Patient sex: F
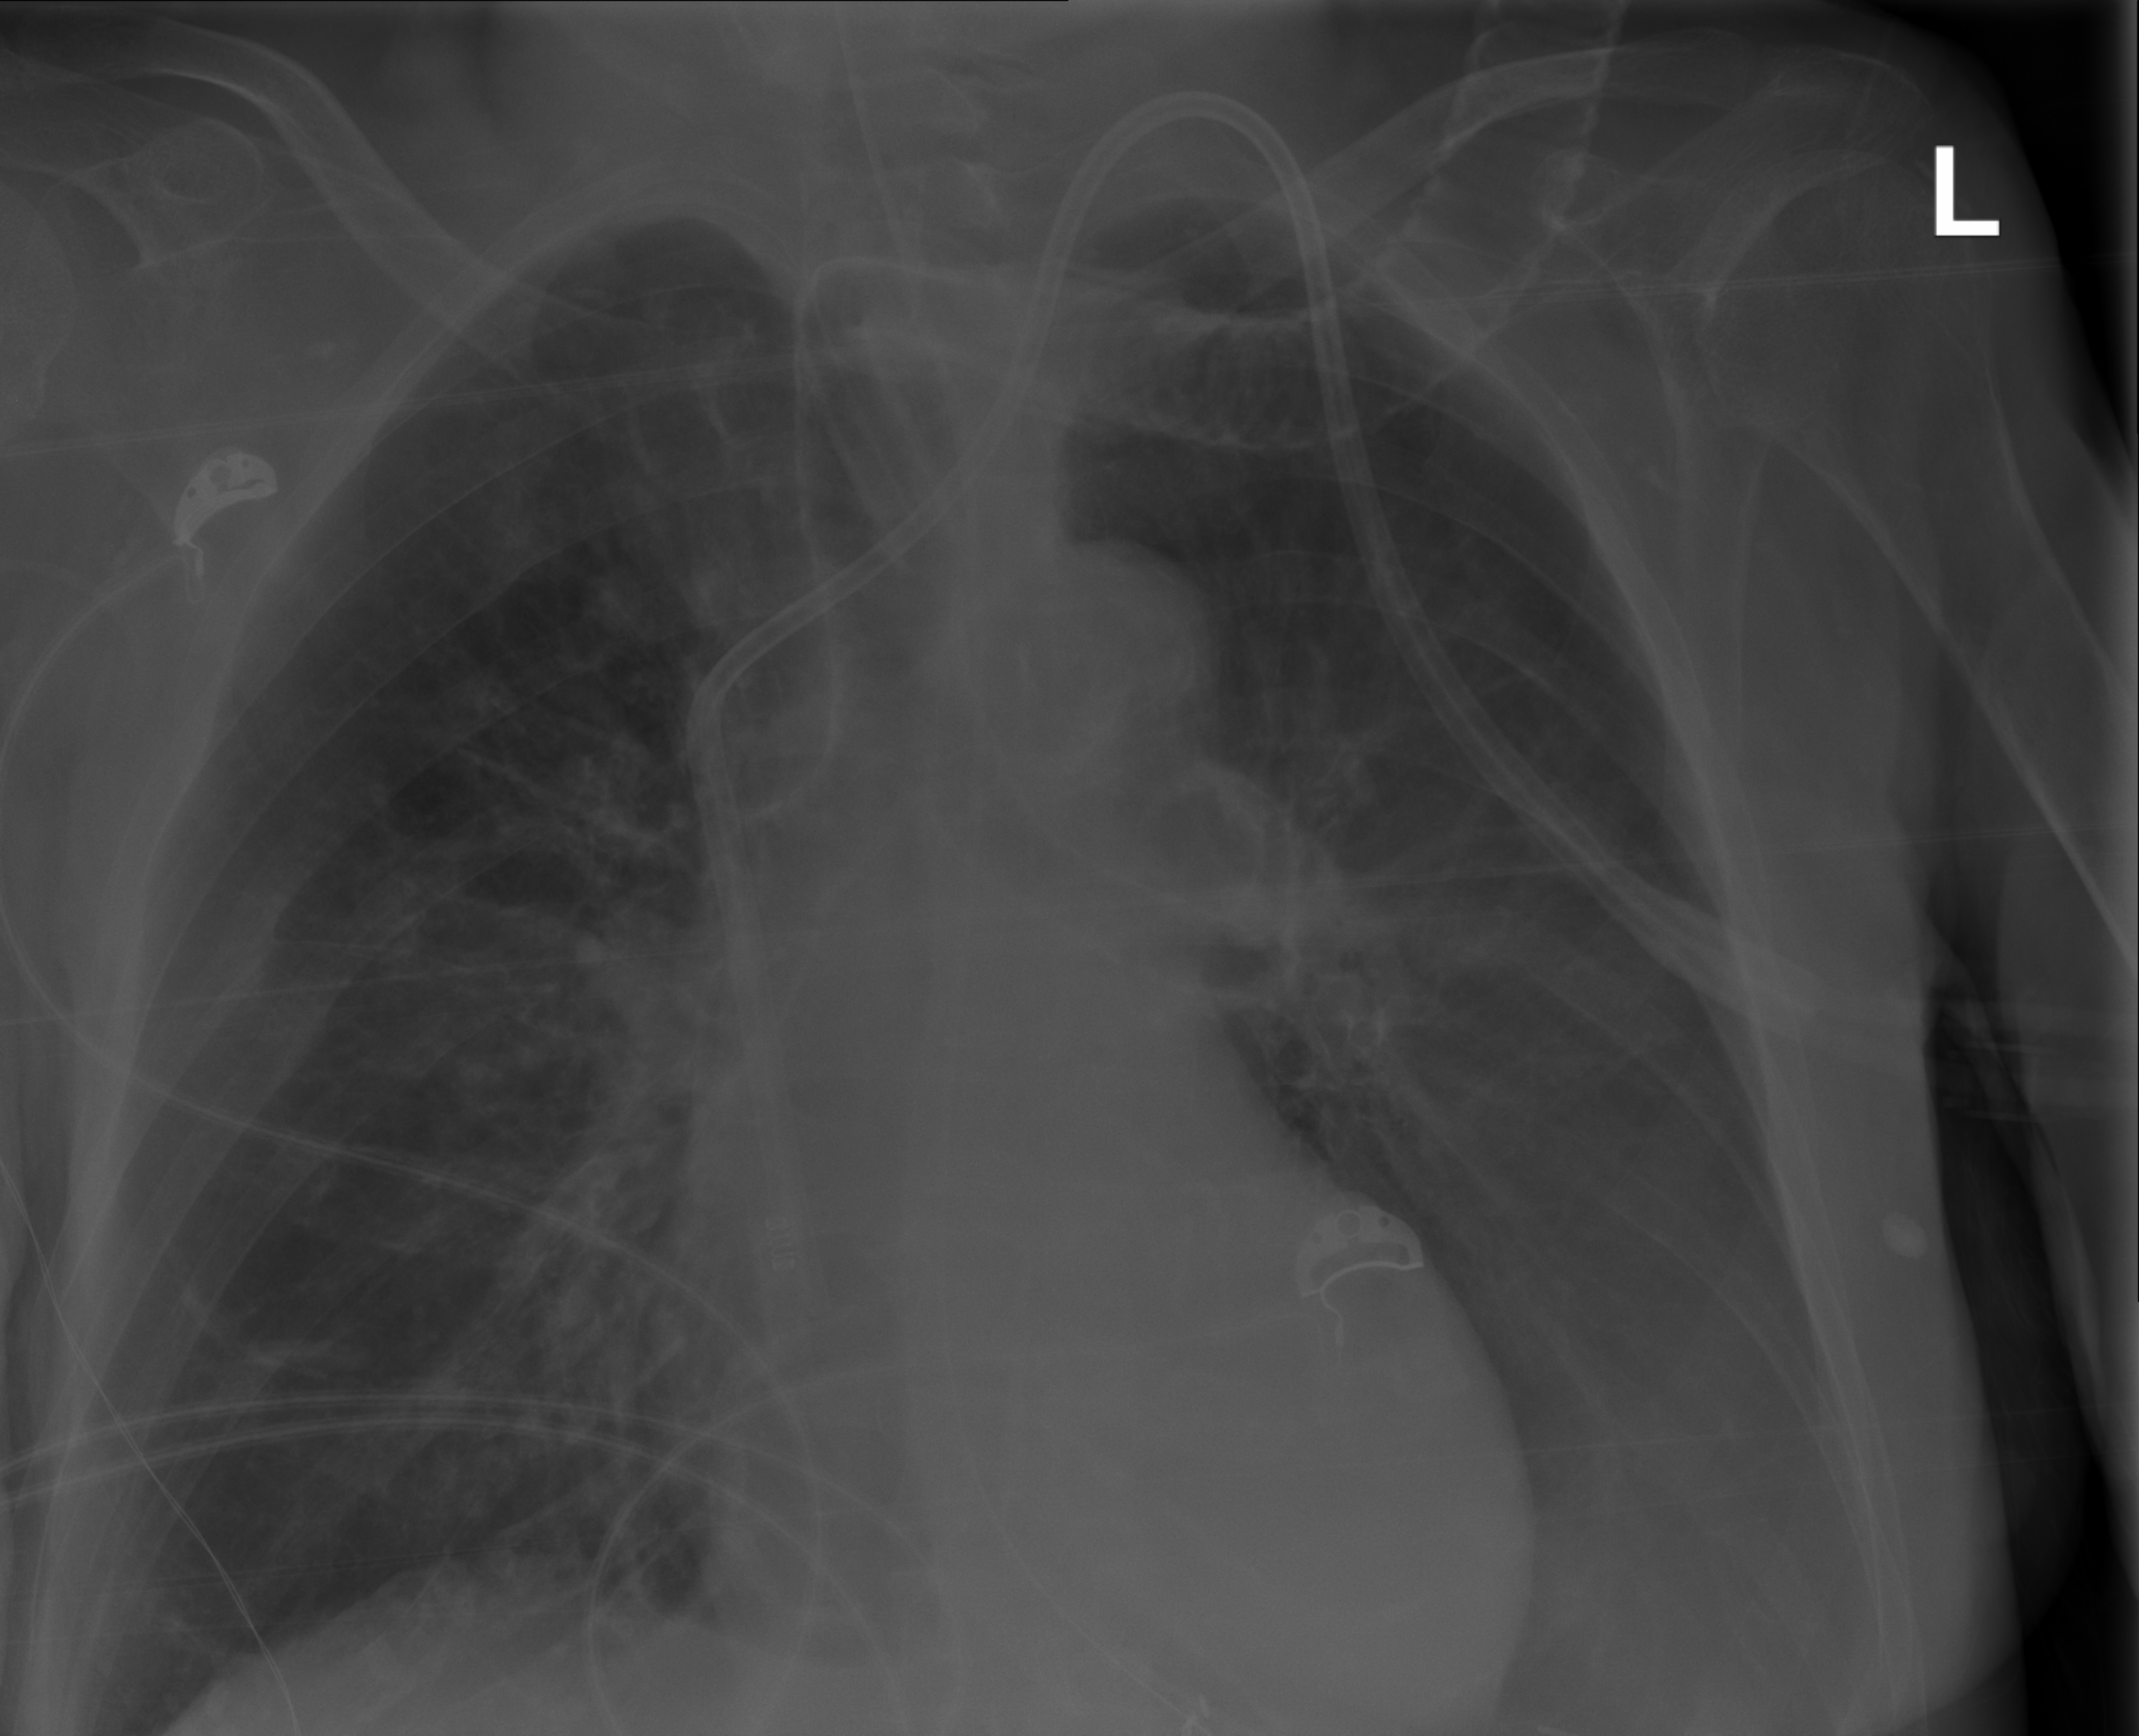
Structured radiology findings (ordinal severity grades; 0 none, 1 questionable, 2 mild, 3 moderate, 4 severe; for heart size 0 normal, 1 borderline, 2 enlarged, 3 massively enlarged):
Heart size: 0
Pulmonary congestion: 0
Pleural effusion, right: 0
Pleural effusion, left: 0
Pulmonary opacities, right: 3
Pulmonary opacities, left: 2
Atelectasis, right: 2
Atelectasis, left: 0